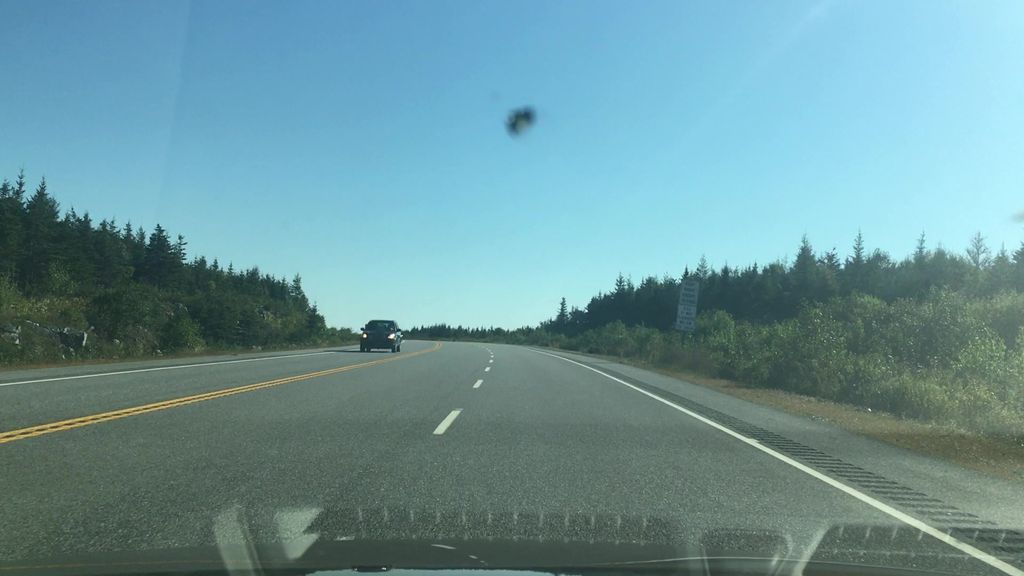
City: halifax